Field crop: maize
Growth stage: 1
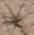
Species: salsola